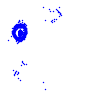
Particle: pion